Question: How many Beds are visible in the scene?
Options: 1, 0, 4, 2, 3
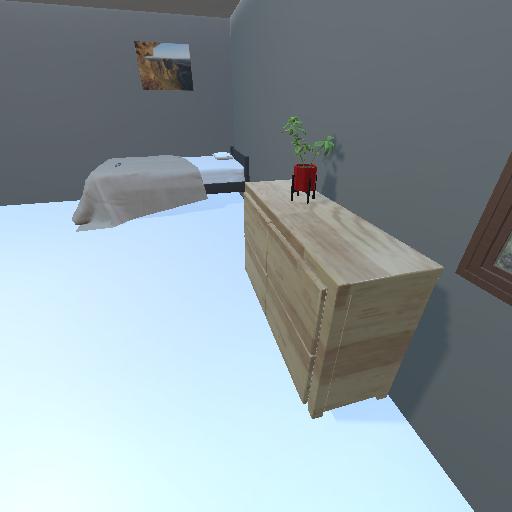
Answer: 1